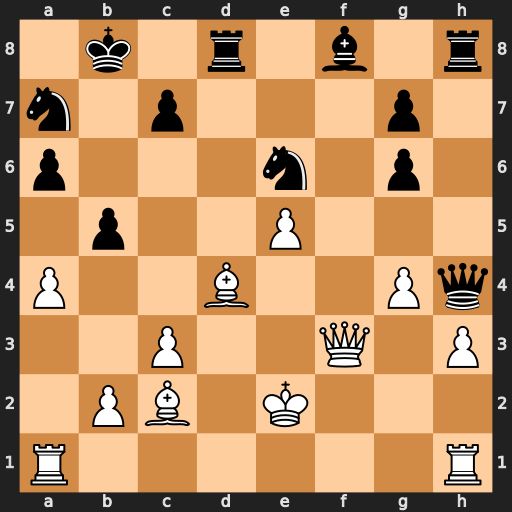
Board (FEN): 1k1r1b1r/n1p3p1/p3n1p1/1p2P3/P2B2Pq/2P2Q1P/1PB1K3/R6R
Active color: w
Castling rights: -
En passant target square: -
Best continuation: Bxa7+ Kxa7 axb5 Rd2+ Kxd2